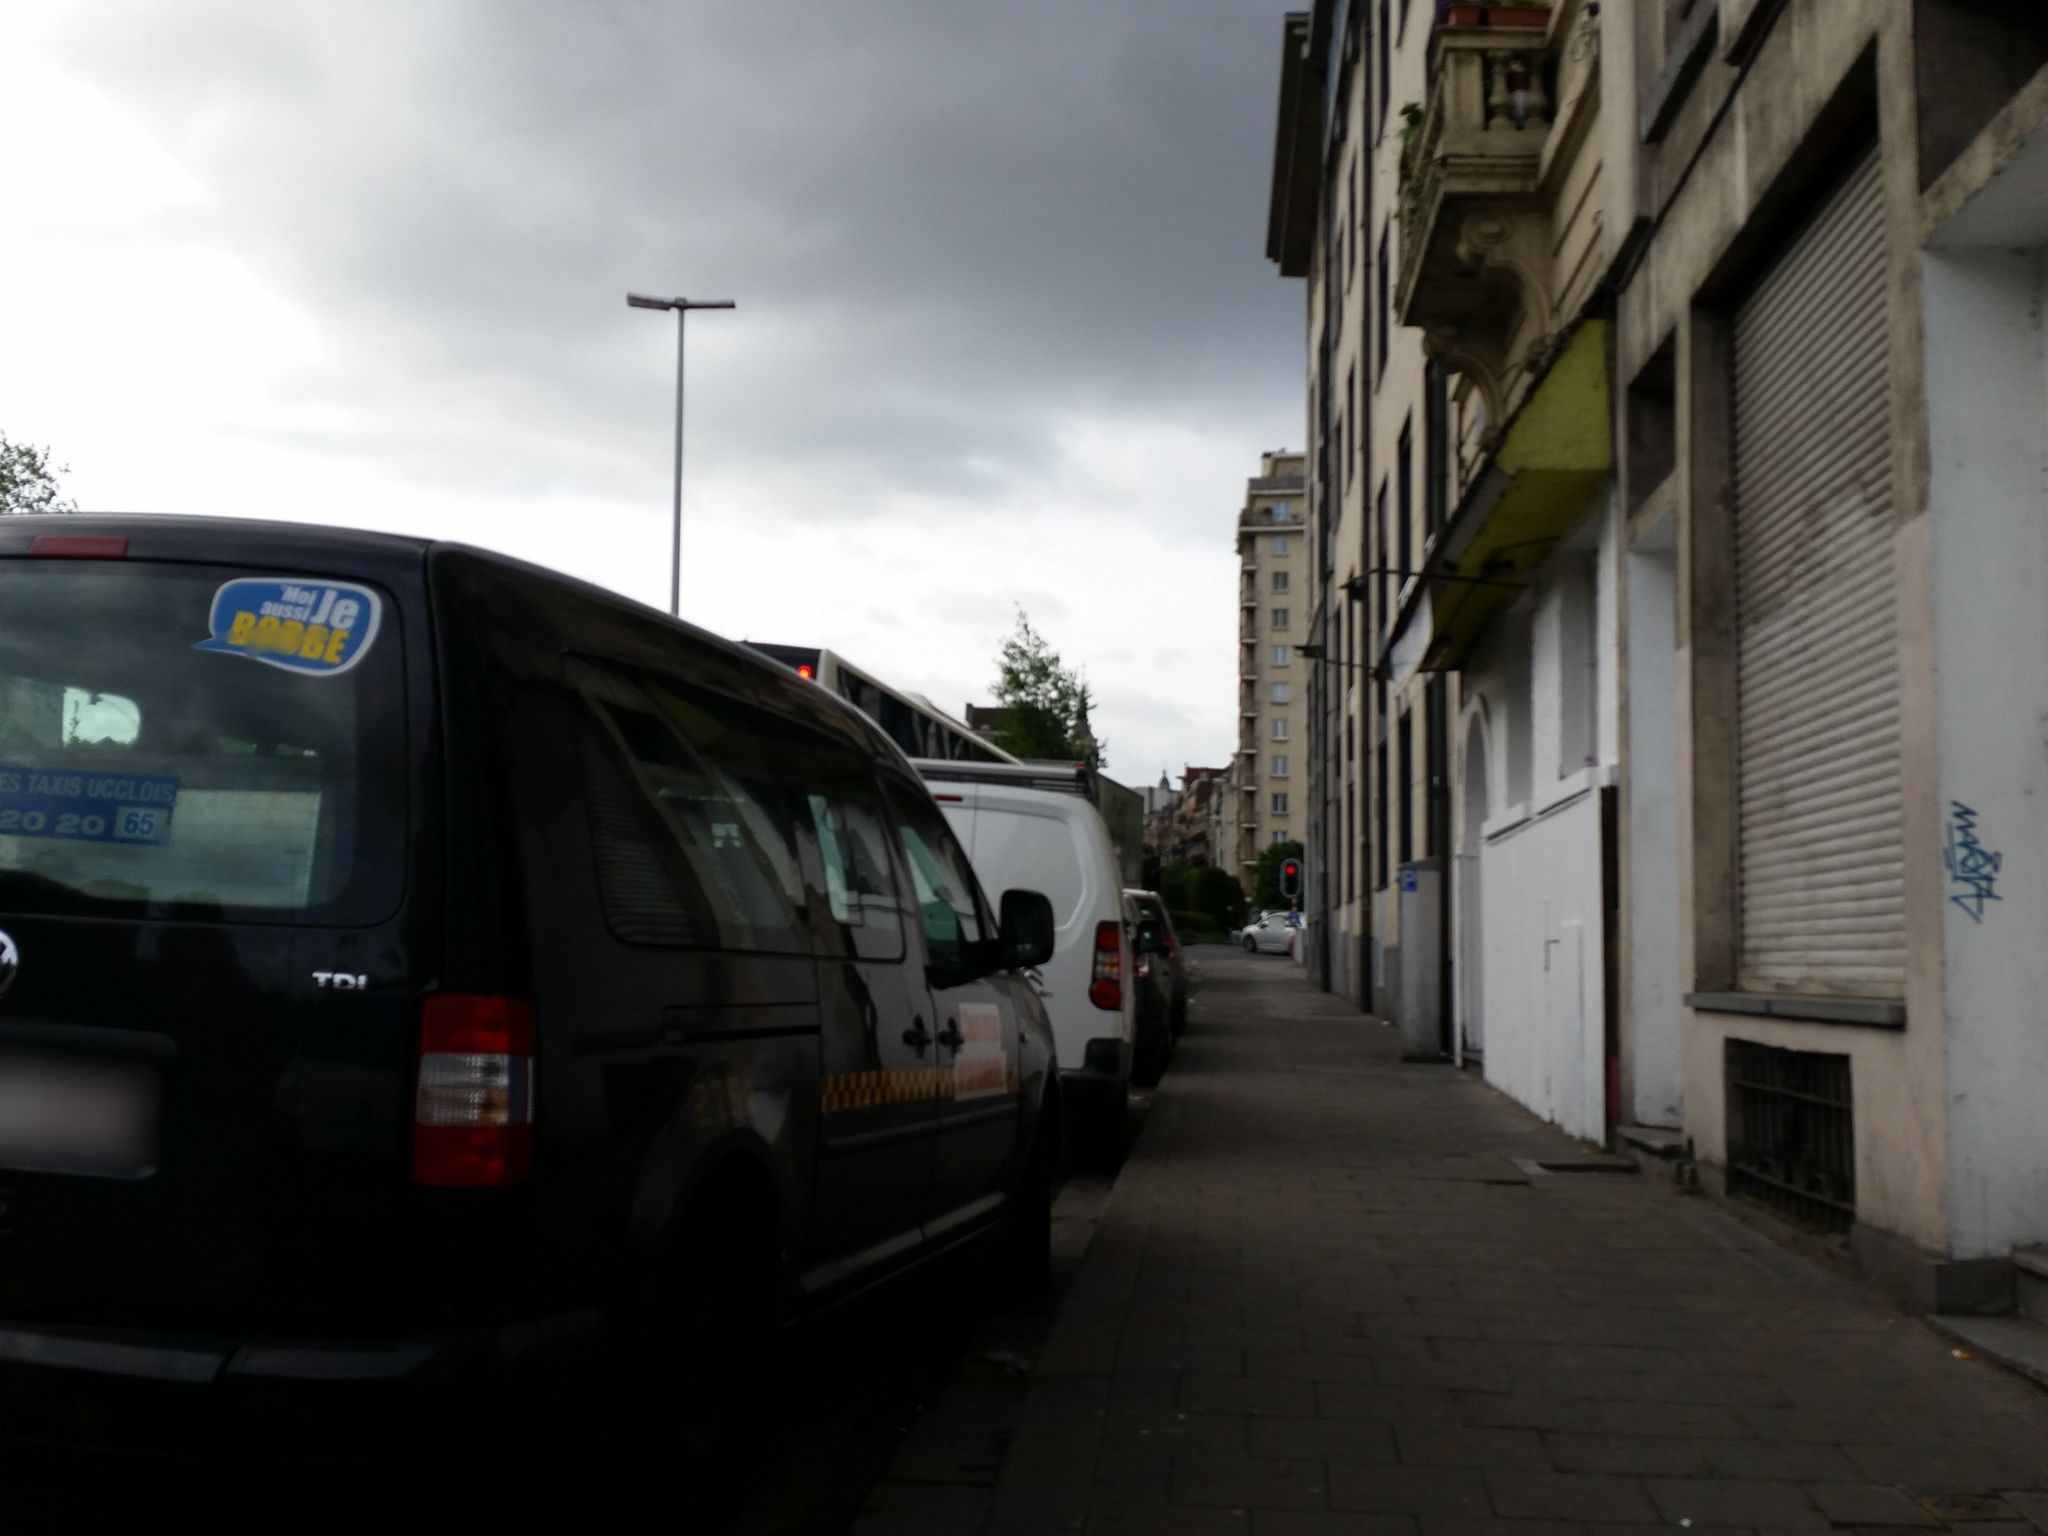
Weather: cloudy
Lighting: day
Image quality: good
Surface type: walking surface
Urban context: urban centre
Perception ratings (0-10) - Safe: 3.4, Lively: 8.27, Beautiful: 7.03, Boring: 4.15, Depressing: 1.41, Wealthy: 8.86